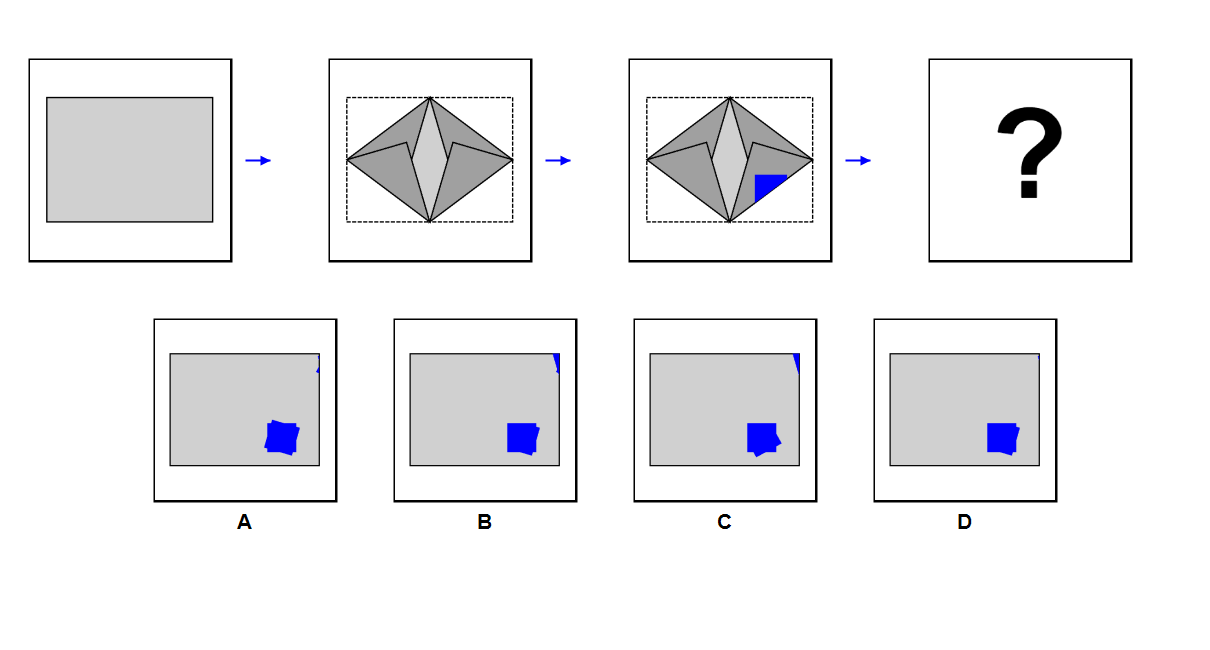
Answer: D